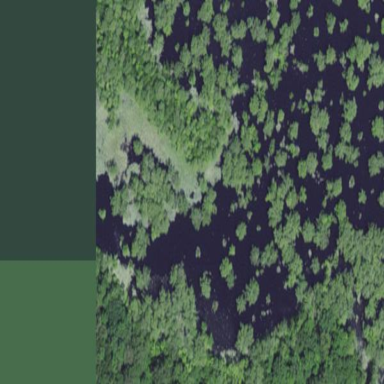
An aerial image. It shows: Swamp in wetland area.